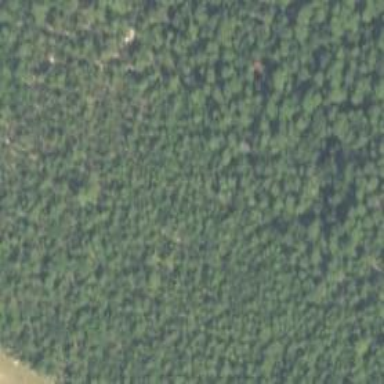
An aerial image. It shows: Mixed woodland with various types of leaves.